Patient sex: M
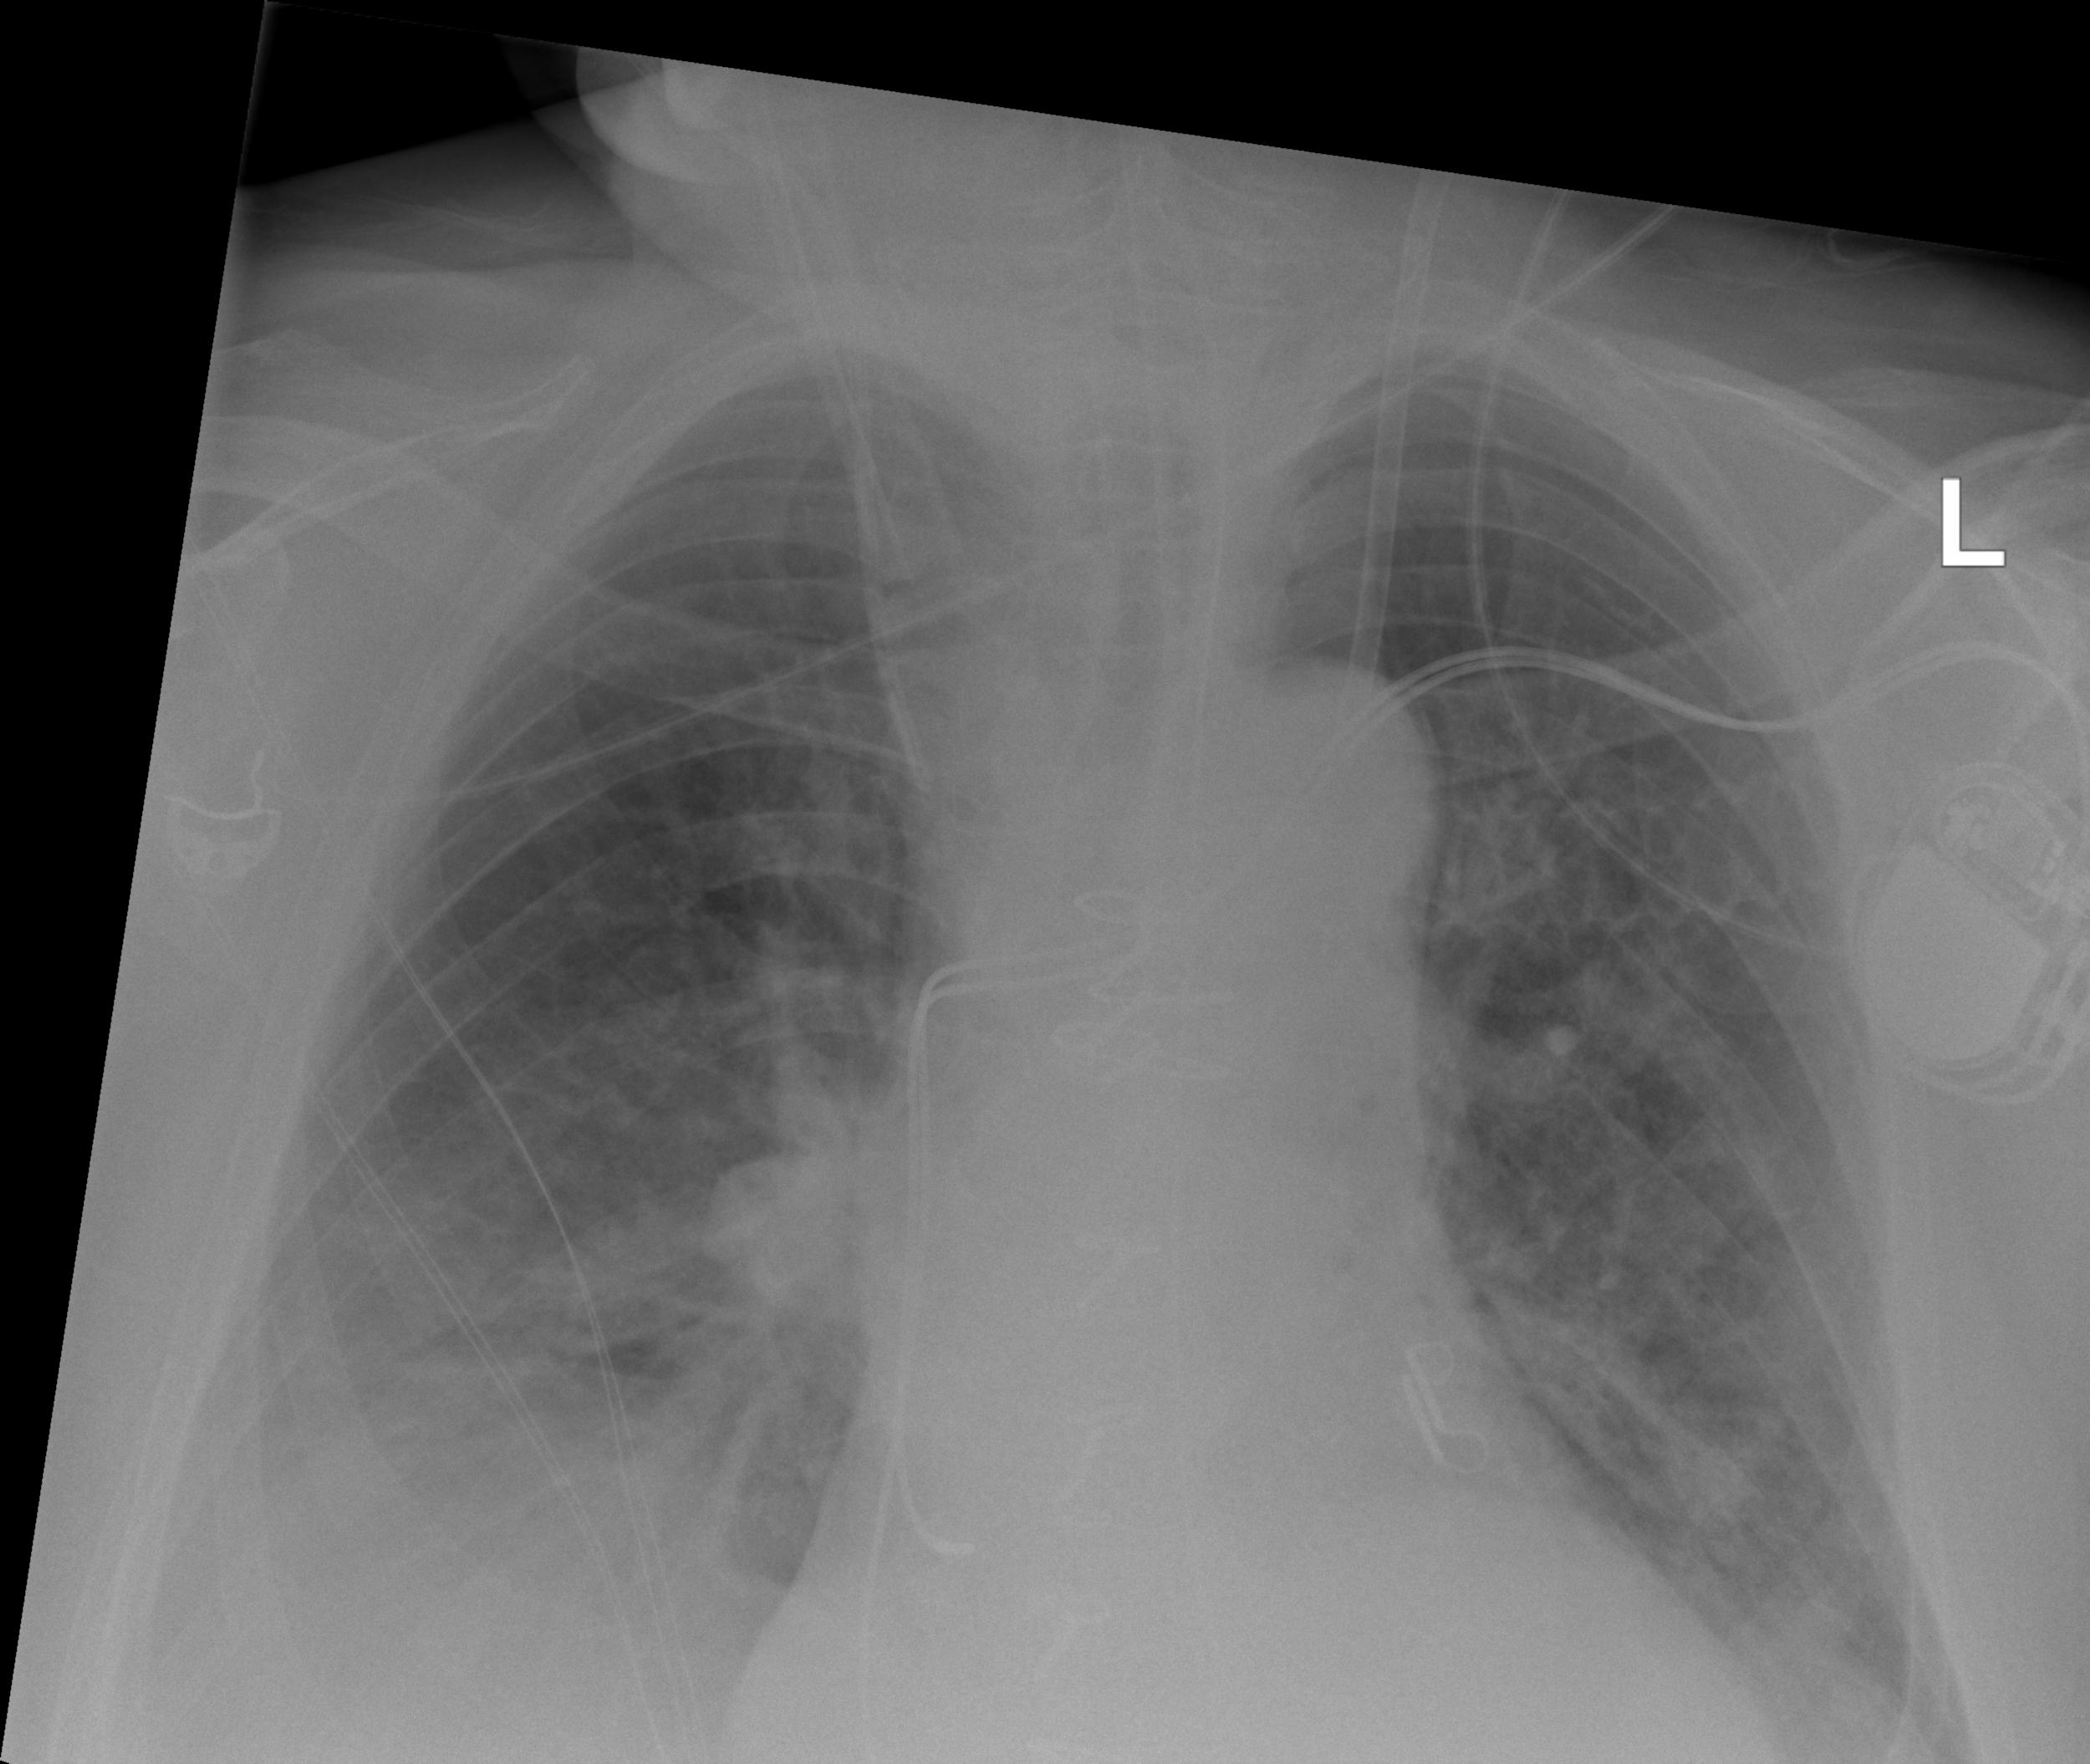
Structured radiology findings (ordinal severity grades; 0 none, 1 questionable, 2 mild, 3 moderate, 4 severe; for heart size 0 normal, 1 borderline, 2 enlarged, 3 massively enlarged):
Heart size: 2
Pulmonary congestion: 2
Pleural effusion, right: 3
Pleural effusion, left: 2
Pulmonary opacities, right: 2
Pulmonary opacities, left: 2
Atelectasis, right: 2
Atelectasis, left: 2